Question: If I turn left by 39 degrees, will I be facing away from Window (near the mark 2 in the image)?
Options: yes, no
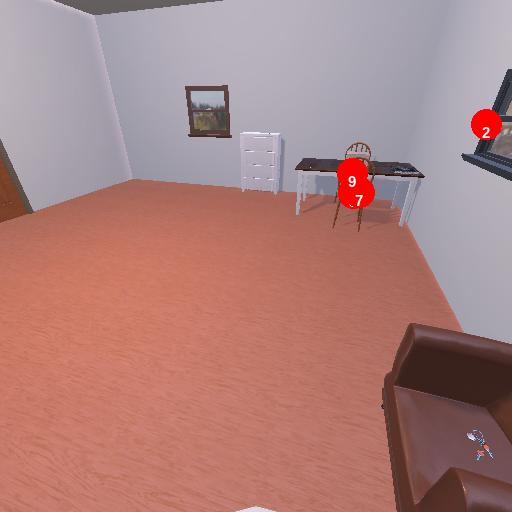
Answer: yes